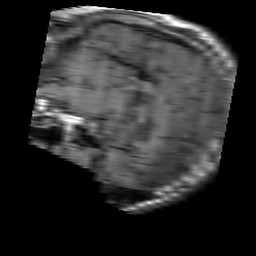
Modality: T1w
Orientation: sagittal
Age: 69
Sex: male
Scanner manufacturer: philips
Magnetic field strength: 3 T
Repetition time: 0.5331 s
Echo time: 0.01 s